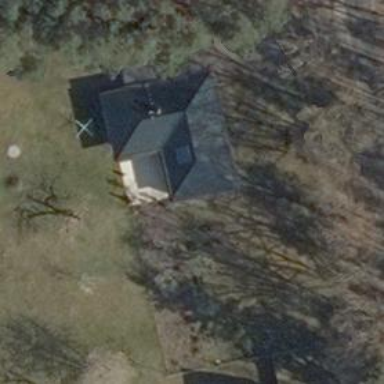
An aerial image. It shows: Simple house.